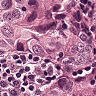
Metastatic tissue present: yes